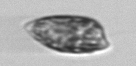
Label: Prorocentrum_dentatum